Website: walmart
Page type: account-selection
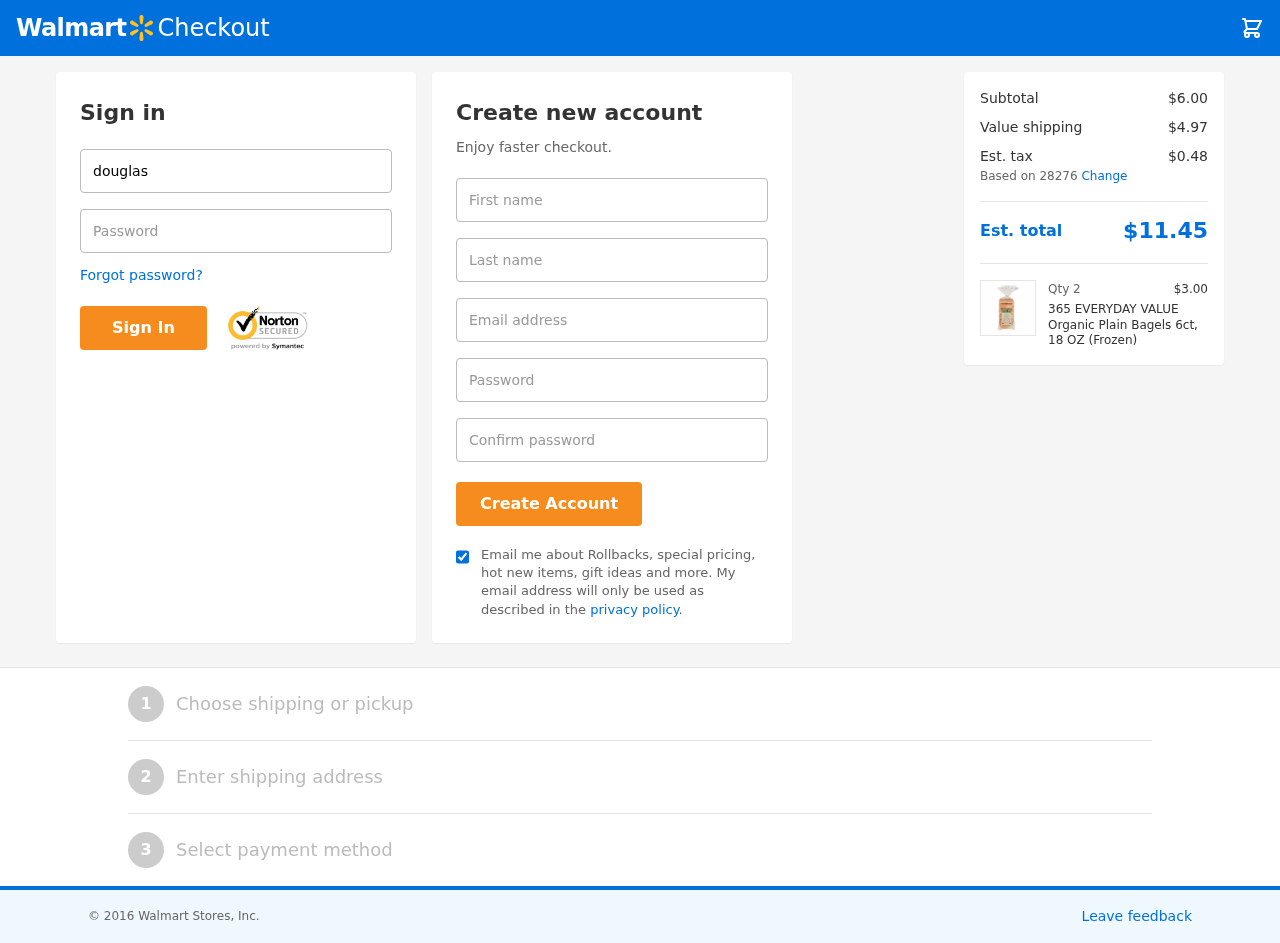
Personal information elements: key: PII_EMAIL
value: dgay@yahoo.com
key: PII_FIRSTNAME
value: Douglas
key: PII_LASTNAME
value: Gay
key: PII_LOGIN_USERNAME
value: douglas.gay
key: PII_POSTCODE
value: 28276
Product elements: key: PRODUCT1_NAME
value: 365 EVERYDAY VALUE Organic Plain Bagels 6ct, 18 OZ (Frozen)
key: PRODUCT1_PRICE
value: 3
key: PRODUCT1_QUANTITY
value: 2
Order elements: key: ORDER_SUBTOTAL
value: $6.00
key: ORDER_SHIPPING_COST
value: $4.97
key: ORDER_TAX
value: $0.48
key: ORDER_TOTAL
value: $11.45